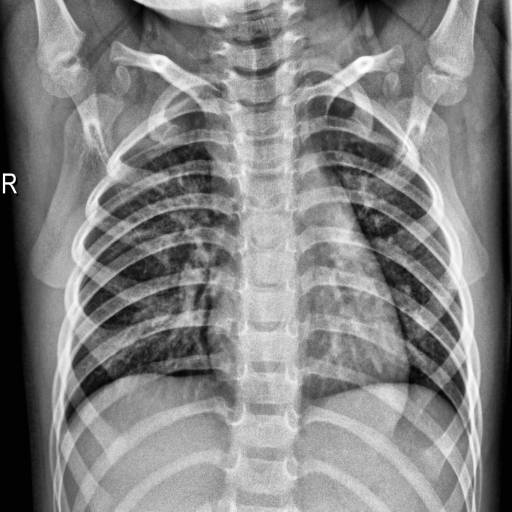
Finding: NORMAL